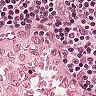
Metastatic tissue present: no